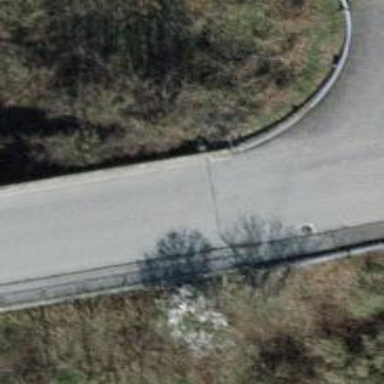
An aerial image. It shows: Unclassified road on bridge.